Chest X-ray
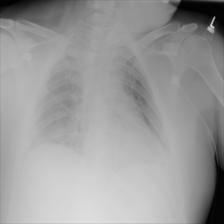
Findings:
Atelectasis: negative
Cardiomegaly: negative
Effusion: negative
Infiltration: negative
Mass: negative
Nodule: negative
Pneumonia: negative
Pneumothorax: negative
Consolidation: negative
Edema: negative
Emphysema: negative
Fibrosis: negative
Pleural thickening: negative
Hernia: negative